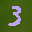
Label: 3